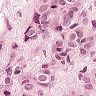
Metastatic tissue present: yes